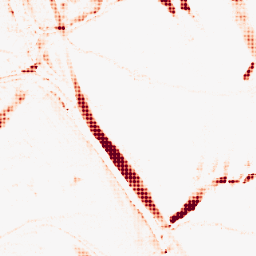
Category: morphological
Decomposition family: morphological_rect
Decomposition parameters: operation: opening
width: 20
height: 5
Upsampling method: sinc_blackman
Upsampling parameters: scale: 4
kernel_size: 4
Upsampling scale: 4